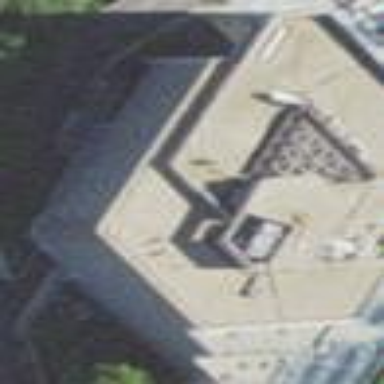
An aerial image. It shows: Office building.